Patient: sex M, age 73
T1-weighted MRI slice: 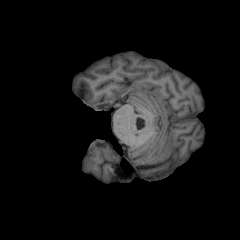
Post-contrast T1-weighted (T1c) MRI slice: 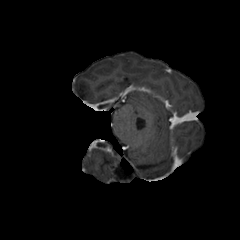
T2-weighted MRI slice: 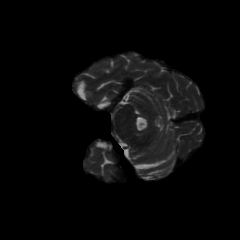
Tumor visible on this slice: no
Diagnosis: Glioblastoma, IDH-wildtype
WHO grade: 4